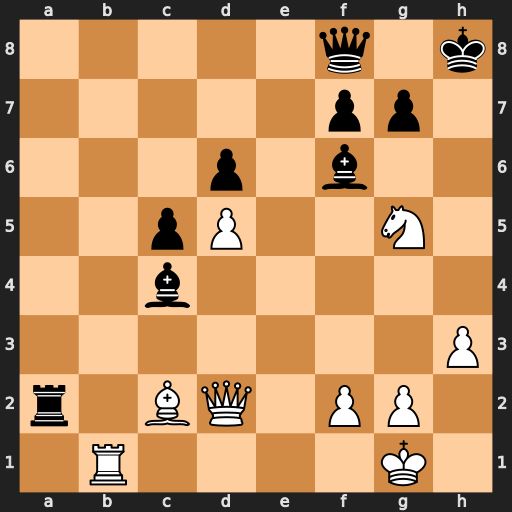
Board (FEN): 5q1k/5pp1/3p1b2/2pP2N1/2b5/7P/r1BQ1PP1/1R4K1
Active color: w
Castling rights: -
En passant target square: -
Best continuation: Nh7 Qd8 Nxf6